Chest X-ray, PA view. Patient: 24 years old, sex M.
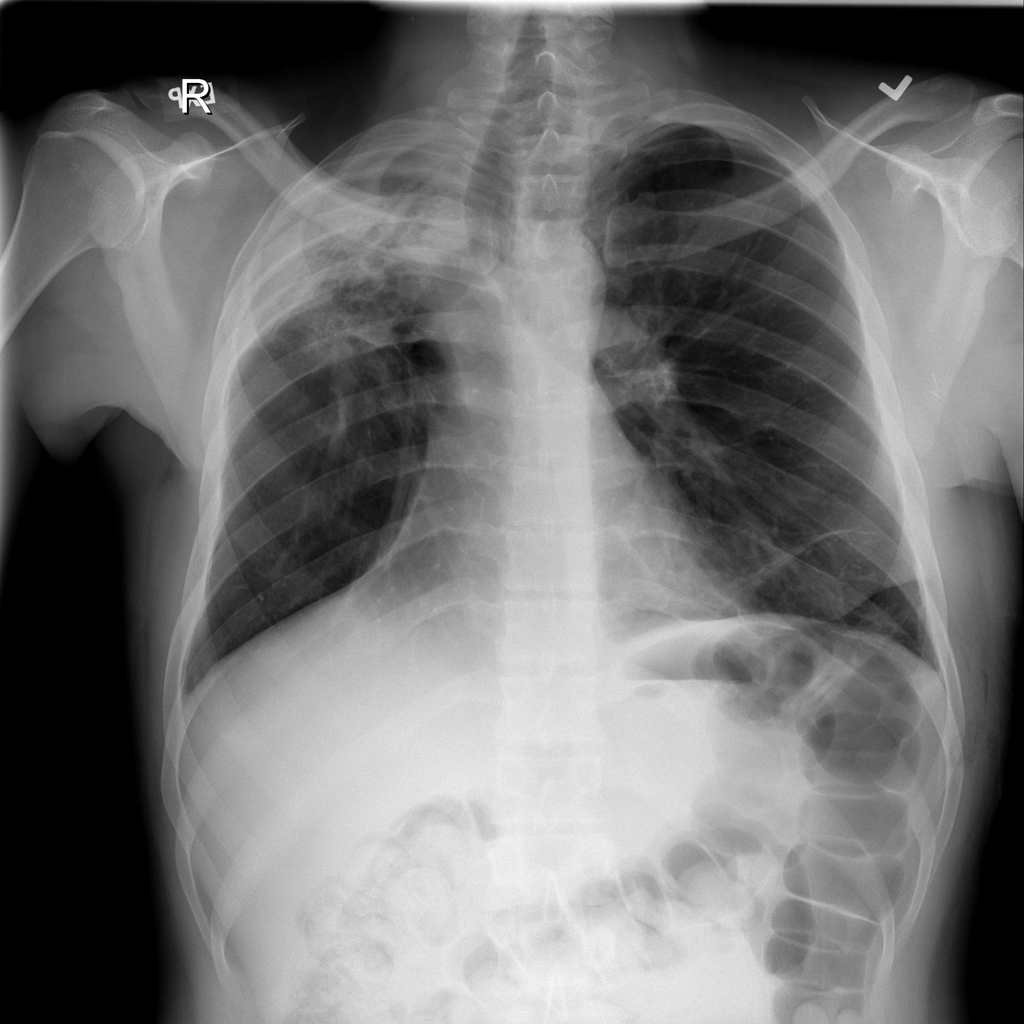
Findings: Atelectasis, Consolidation, Pleural_Thickening